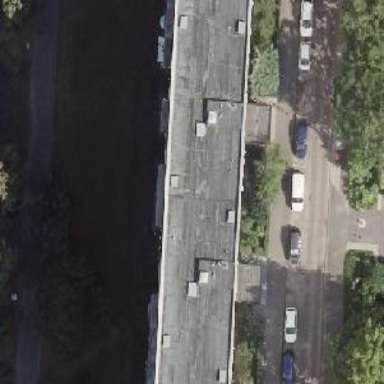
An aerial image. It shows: Apartment building with flat roof.